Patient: sex M, age 71
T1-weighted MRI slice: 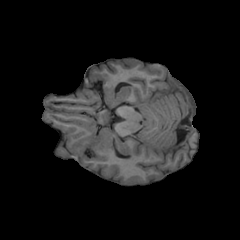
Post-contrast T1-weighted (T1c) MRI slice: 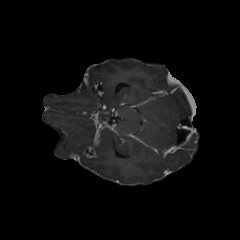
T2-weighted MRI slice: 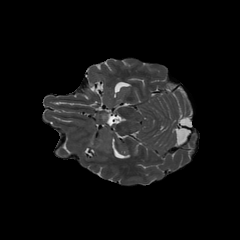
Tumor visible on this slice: yes
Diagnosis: Glioblastoma, IDH-wildtype
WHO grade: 4